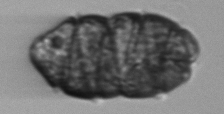
Label: Margalefidinium